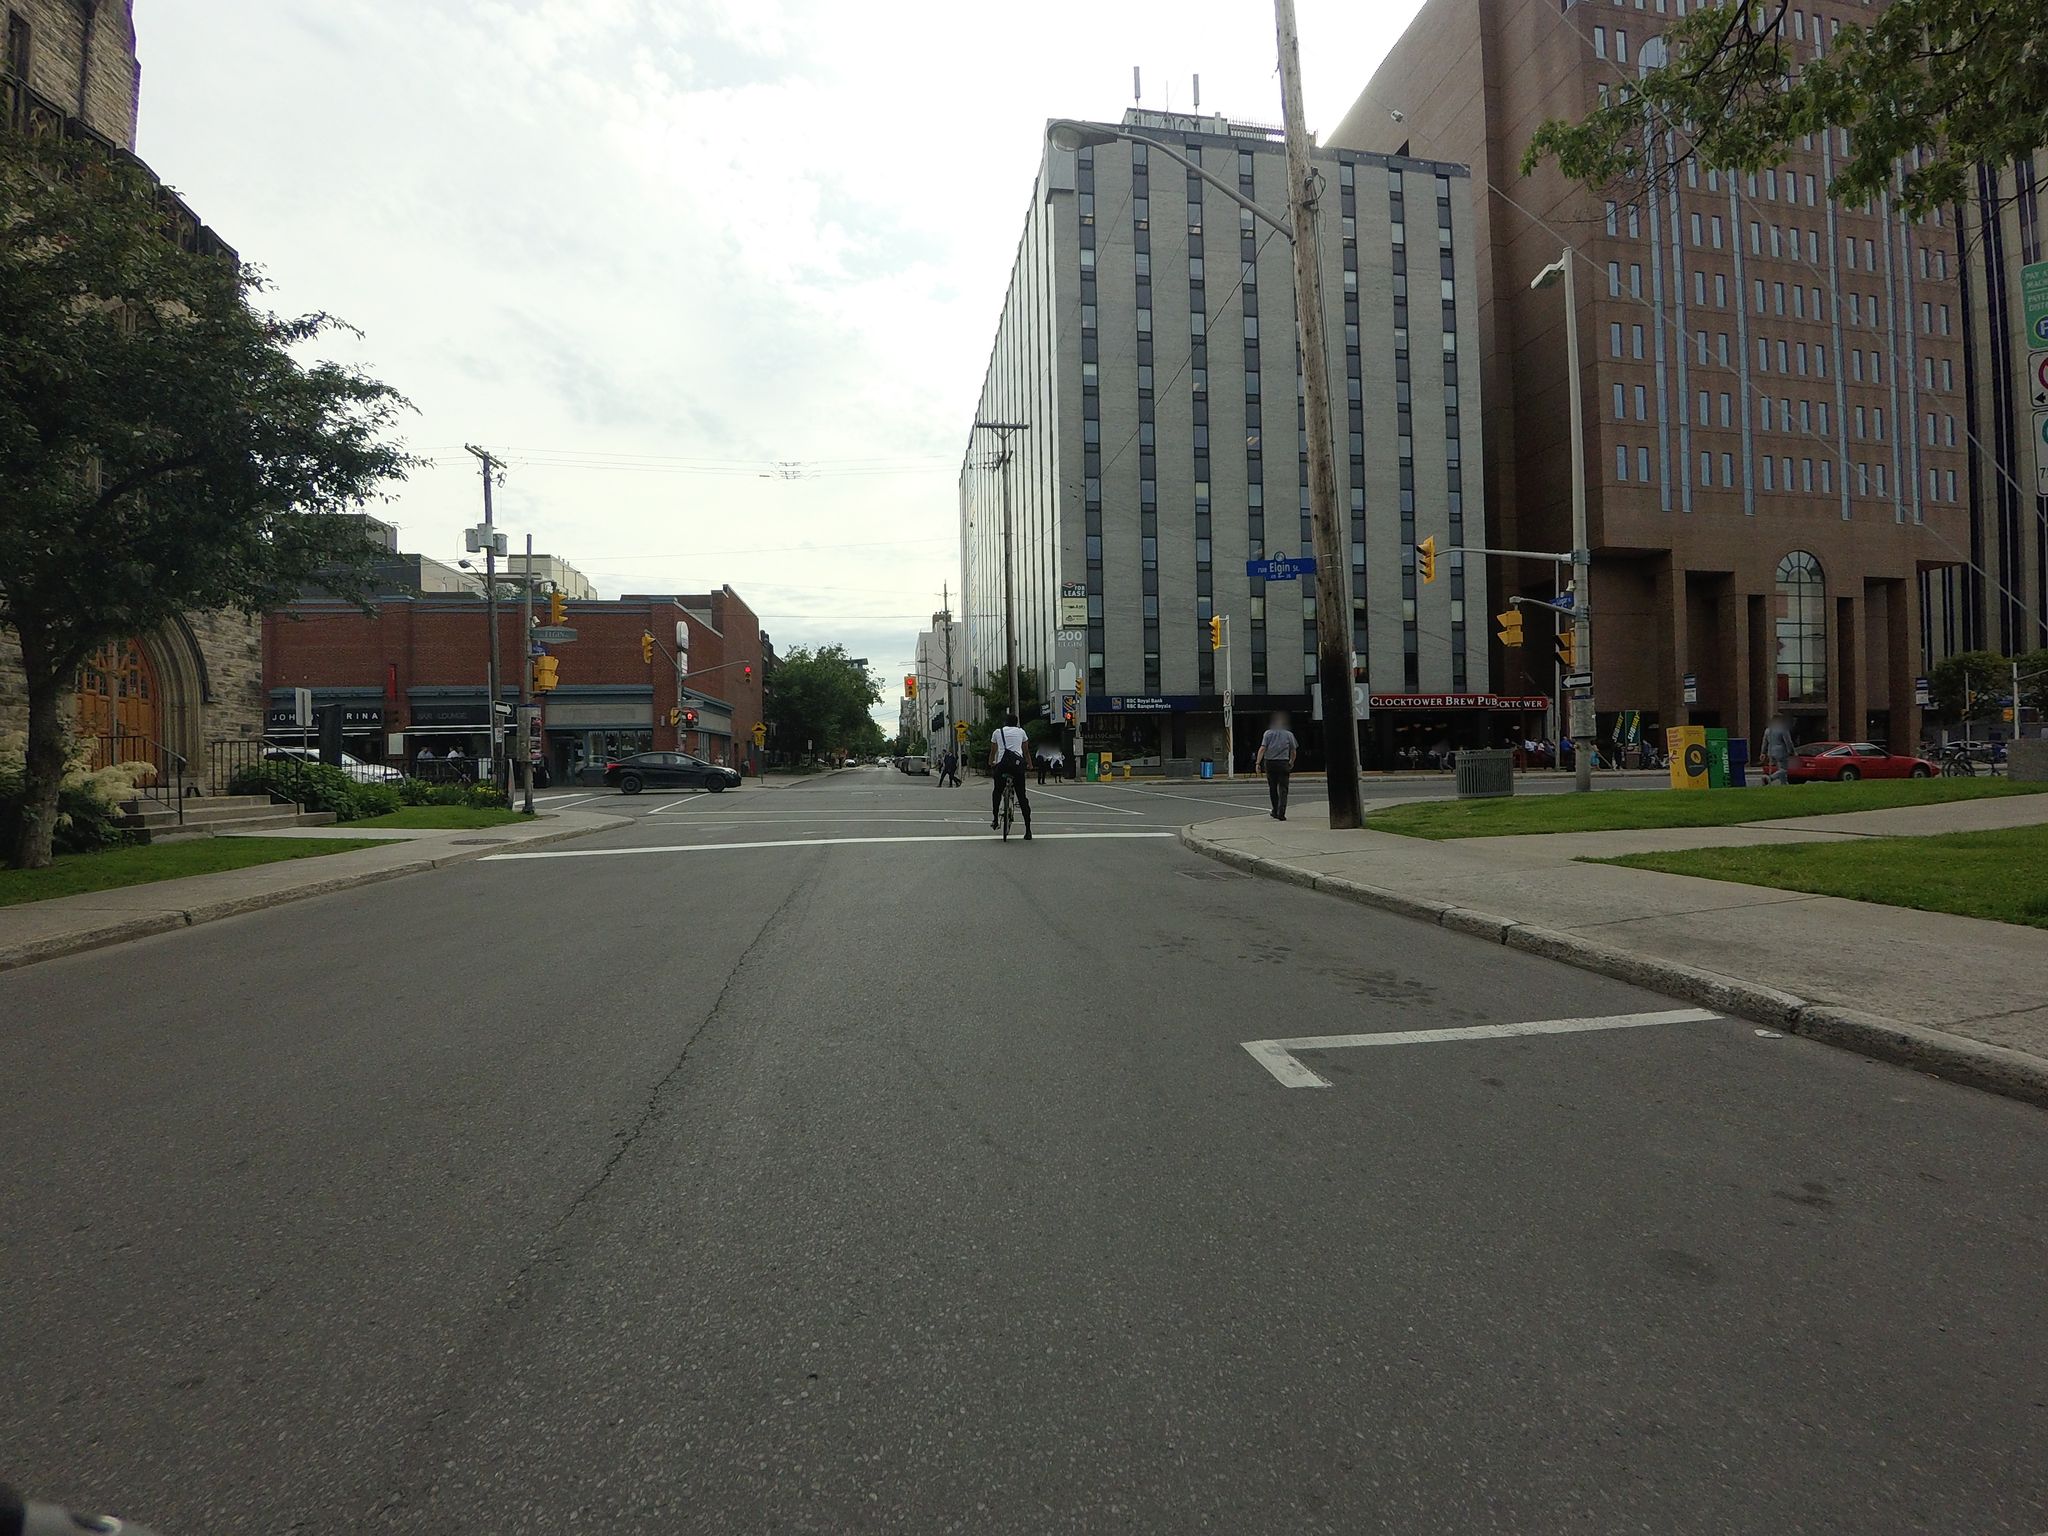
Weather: cloudy
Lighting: day
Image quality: good
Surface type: driving surface
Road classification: residential
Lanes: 1
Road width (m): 1.5
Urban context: urban centre
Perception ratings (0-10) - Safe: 5.72, Lively: 8.83, Beautiful: 5.07, Boring: 7.16, Depressing: 2.43, Wealthy: 8.31